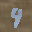
Label: 4